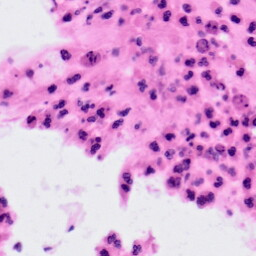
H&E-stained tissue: Colon